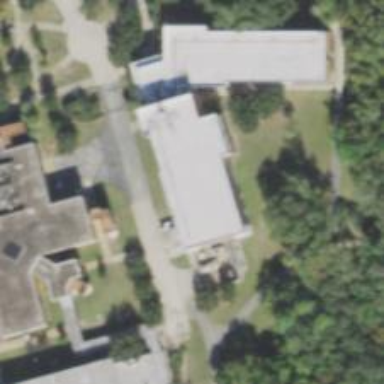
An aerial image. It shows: College building.